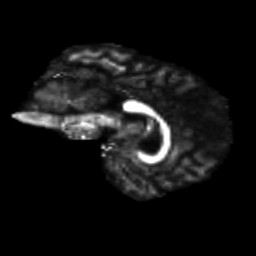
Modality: FA
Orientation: sagittal
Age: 59
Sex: male
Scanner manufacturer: siemens
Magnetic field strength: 3 T
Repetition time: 4.71 s
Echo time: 0.0906 s